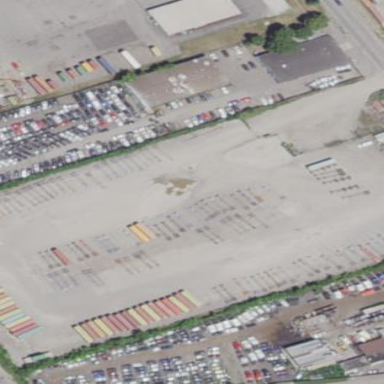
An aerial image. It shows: Brownfield site.